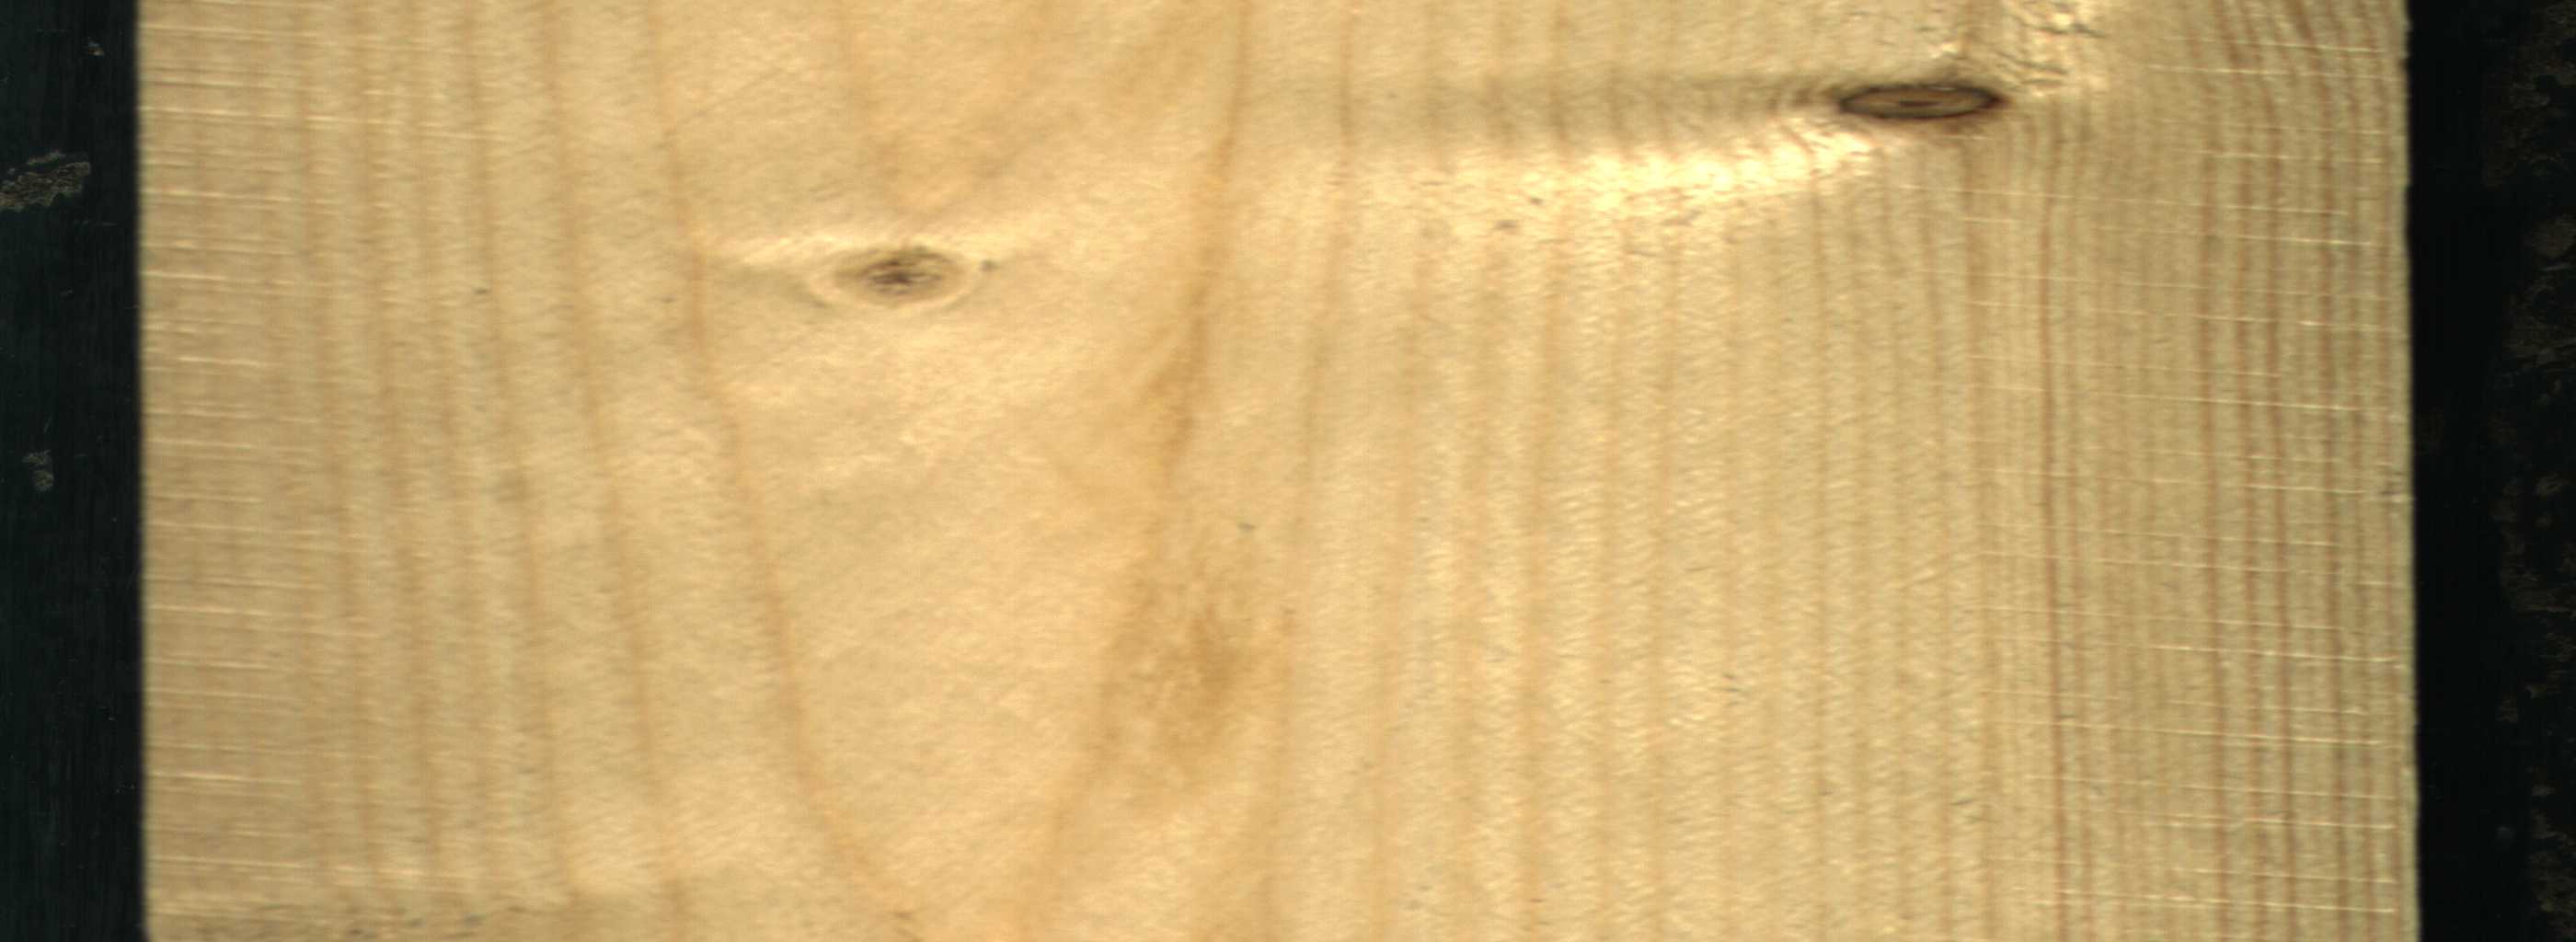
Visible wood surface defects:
Live_Knot
Live_Knot